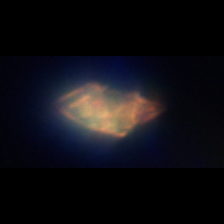
Taxon: Gyrodinium
Group: Dinoflagellates